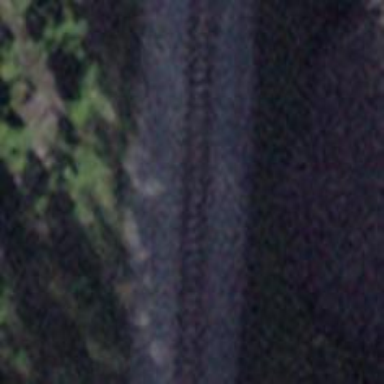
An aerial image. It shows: Narrow-gauge railway with 1 track. The tracks are electrified with contact line.